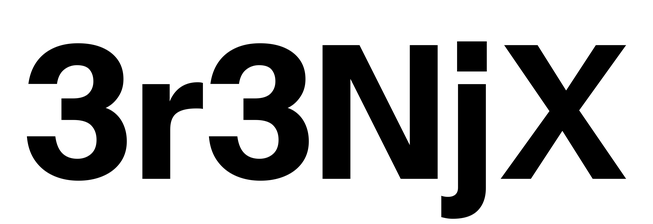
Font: InstrumentSans_Bold